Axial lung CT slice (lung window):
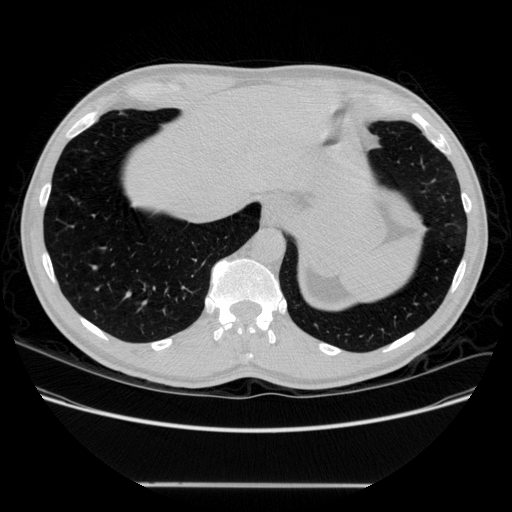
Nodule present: no